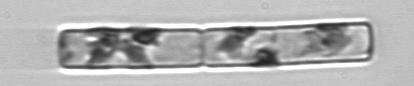
Label: Guinardia_delicatula